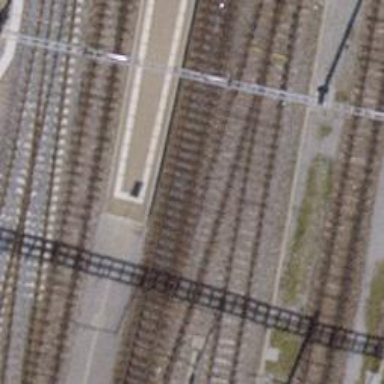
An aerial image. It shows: Rail siding with electrified contact lines for trains.